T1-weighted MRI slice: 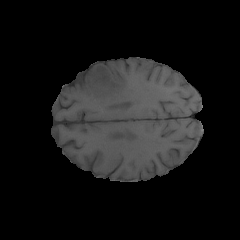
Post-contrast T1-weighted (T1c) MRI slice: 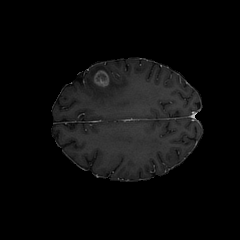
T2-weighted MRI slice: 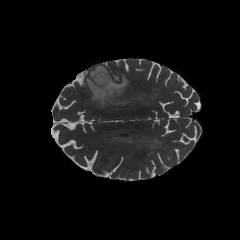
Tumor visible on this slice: yes